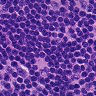
Metastatic tissue present: no